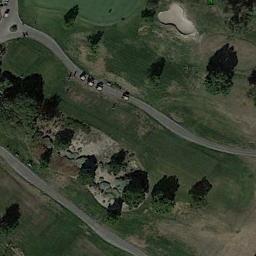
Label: golf_course